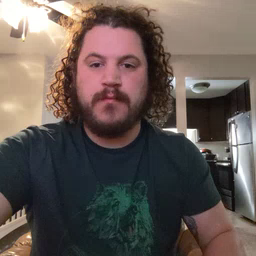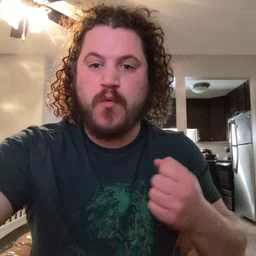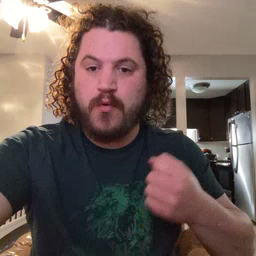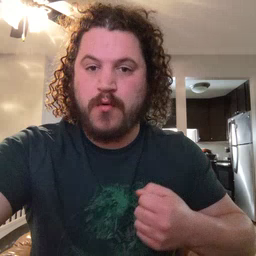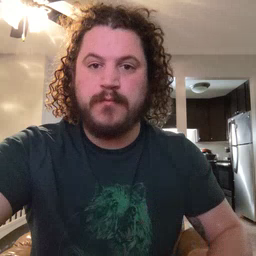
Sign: car